Field crop: maize
Growth stage: 1
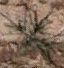
Species: salsola